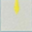
Piece: xx